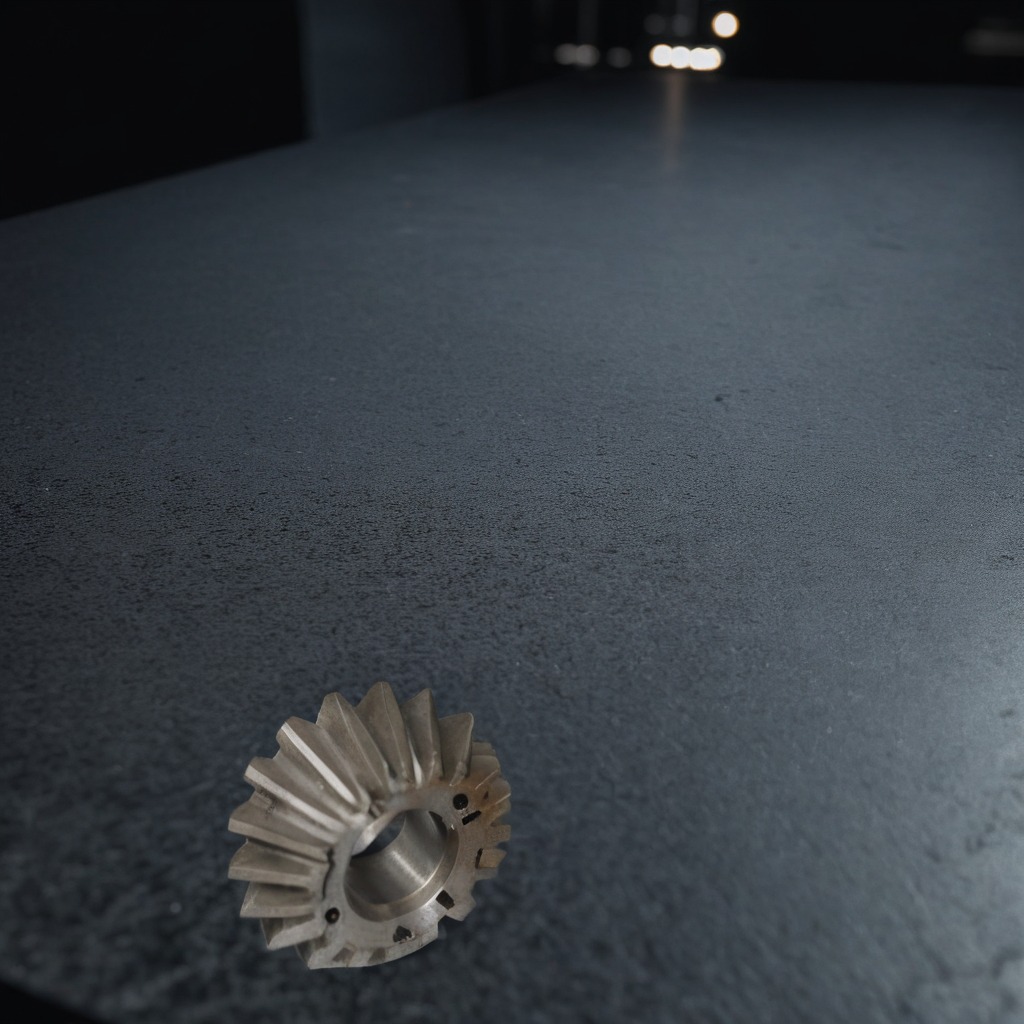
A steel gear with teeth is lying on the clean granite table inside a workshop at night.